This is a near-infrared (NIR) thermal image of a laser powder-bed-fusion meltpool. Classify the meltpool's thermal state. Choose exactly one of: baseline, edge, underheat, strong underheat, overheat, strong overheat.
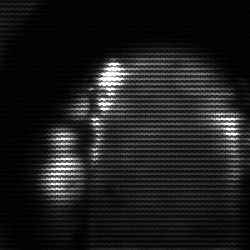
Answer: baseline